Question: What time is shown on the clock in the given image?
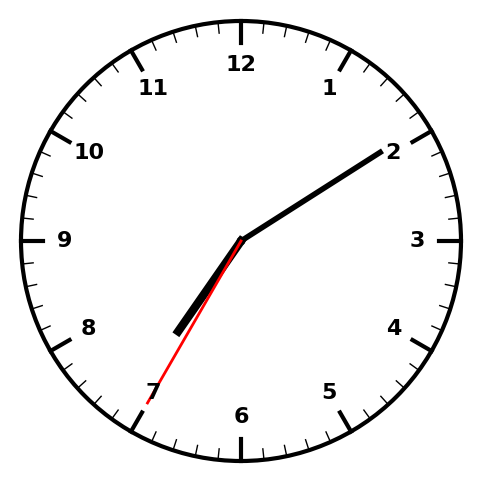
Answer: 07:09:35